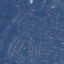
Label: Residential